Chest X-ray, AP view. Patient: 53 years old, sex F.
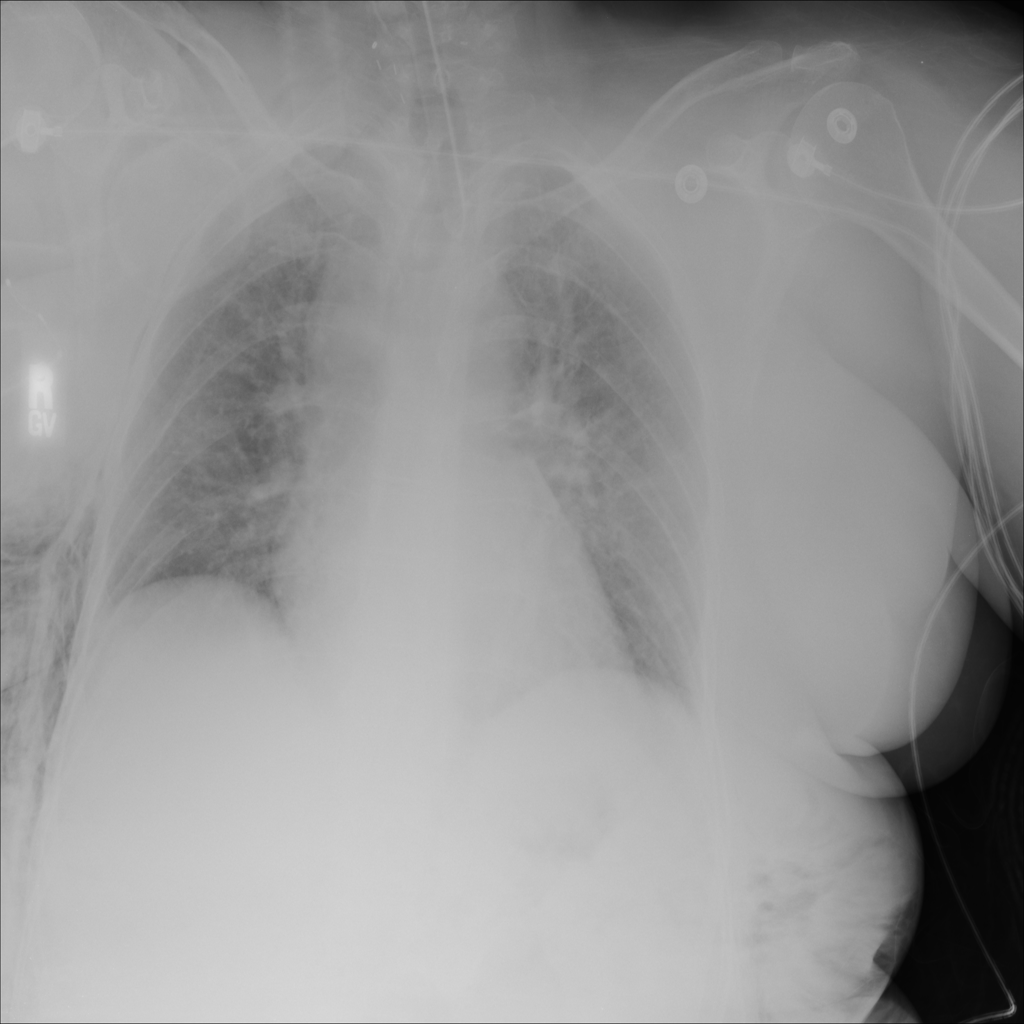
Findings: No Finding